Interaction volume radius: 5 \u00c5
Interaction volume height: 10 \u00c5
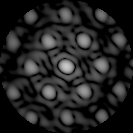
Disorder parameter: 0.3137